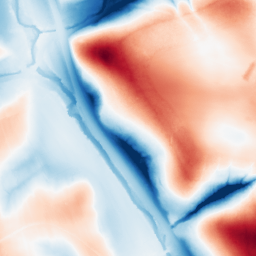
Category: classical
Decomposition family: uniform
Decomposition parameters: size: 100
Upsampling method: regularized
Upsampling parameters: scale: 2
lambda_reg: 0.01
Upsampling scale: 2